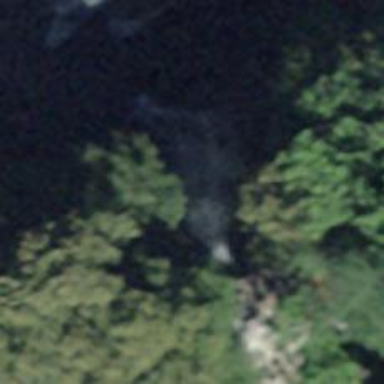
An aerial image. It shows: Beautiful waterfall in nature.